Question: I want to generate a corresponding value (in the new last column) by aggregating my table by sum conditions, which some of each corresponding row values are used at this conditions and calculations:
Example:

Sum of all "Second"s, if "First"'s equal to current First value (A) and "second"s equal to current Second value (5)
At Excel, We address the current row by using it's address easily and by extending formula by dragging. At poweBI/DAX we use EARLIER function to refer to current row value. I don't know what should I do in R.
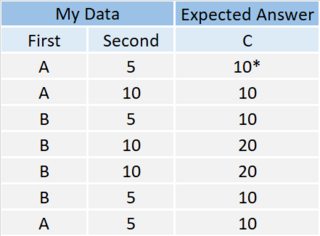
Answer: Compute group sums by both variables First and Second.
'''
df$C <- with(df, ave(Second, First, Second, FUN = sum))
df
# First Second C
# 1 A 5 10
# 2 A 10 10
# 3 B 5 10
# 4 B 10 20
# 5 B 10 20
# 6 B 5 10
# 7 A 5 10
'''
---
'dplyr' form
'''
library(dplyr)
df %>%
group_by(First, Second) %>%
mutate(C = sum(Second))
'''
Or
'''
df %>%
group_by(First, Second) %>%
add_tally(Second, name = "C")
'''
'''
df <- data.frame(First = c("A", "A", "B", "B", "B", "B", "A"),
Second = c(5, 10, 5, 10, 10, 5, 5))
'''
---
Sum of all "Second"s, if "First" is equal to current First value and "Second"s GREATER than current Second value:
'''
library(dplyr)
library(purrr)
df %>%
group_by(First) %>%
mutate(D = map_dbl(Second, ~ sum(Second[Second > .])))
# First Second D
# <fct> <dbl> <dbl>
# 1 A 5 10
# 2 A 10 0
# 3 B 5 20
# 4 B 10 0
# 5 B 10 0
# 6 B 5 20
# 7 A 5 10
'''